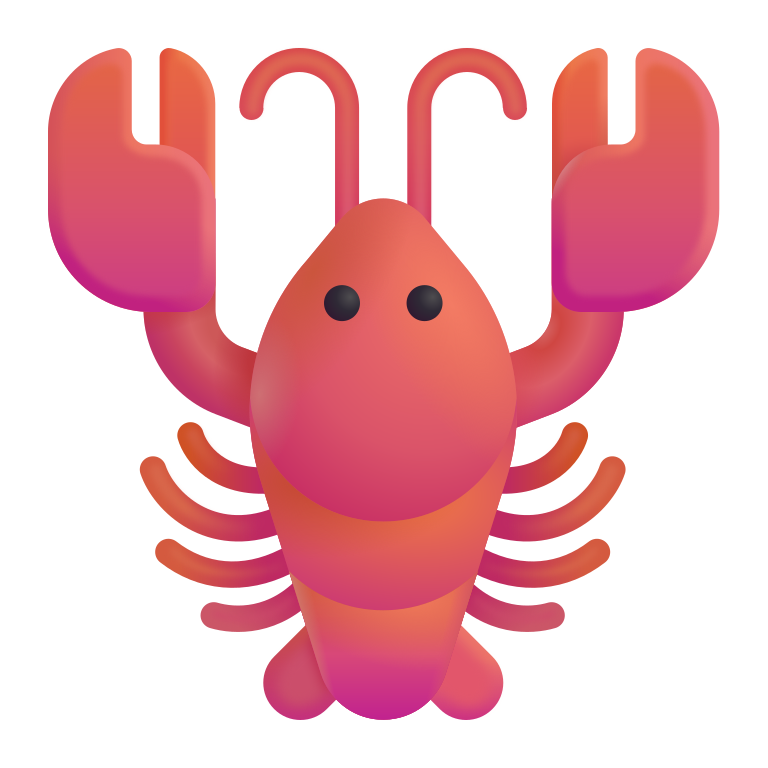
lobster color